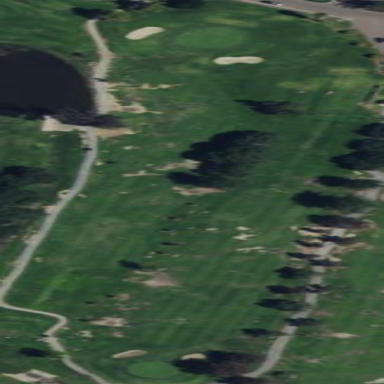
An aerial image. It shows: Golf rough area.